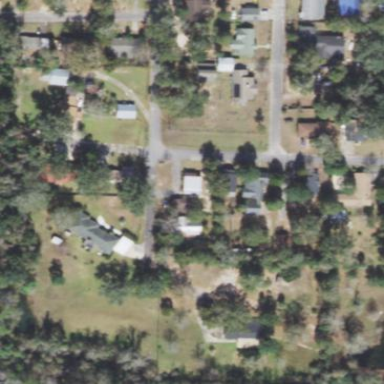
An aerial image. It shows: Residential area consisting of single-family homes.